Field crop: maize
Growth stage: 2
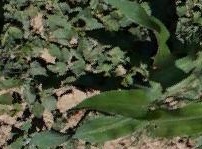
Species: maize